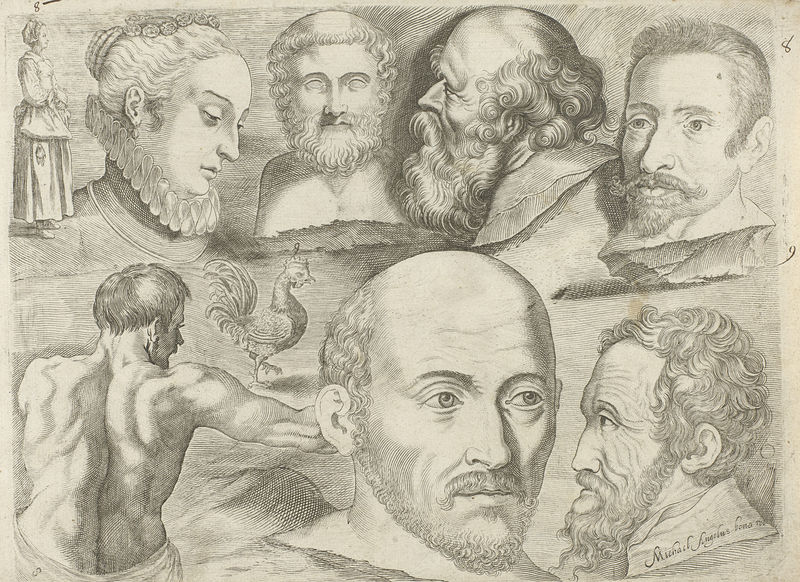
Titel: Studieblad met tekenvoorbeelden: staande figuur, haan en koppen
Künstler: Michael Snijders
Standort: Amsterdam
Institution: Rijksmuseum
Schlagwörter: men, dress, old, woman, greek, roman, bust, sketch, beard, rooster, faces, sculpture, portraits, statues, back, bald, pencil, medieval, heads, pensive, michael, busts, noblemen, scholars, elizabethian, artificial, cockeral